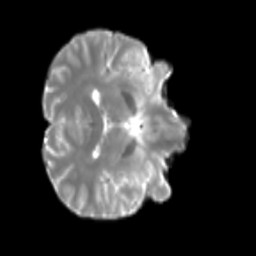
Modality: T2w
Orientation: axial
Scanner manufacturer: siemens
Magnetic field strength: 3 T
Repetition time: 4 s
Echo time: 0.0594 s